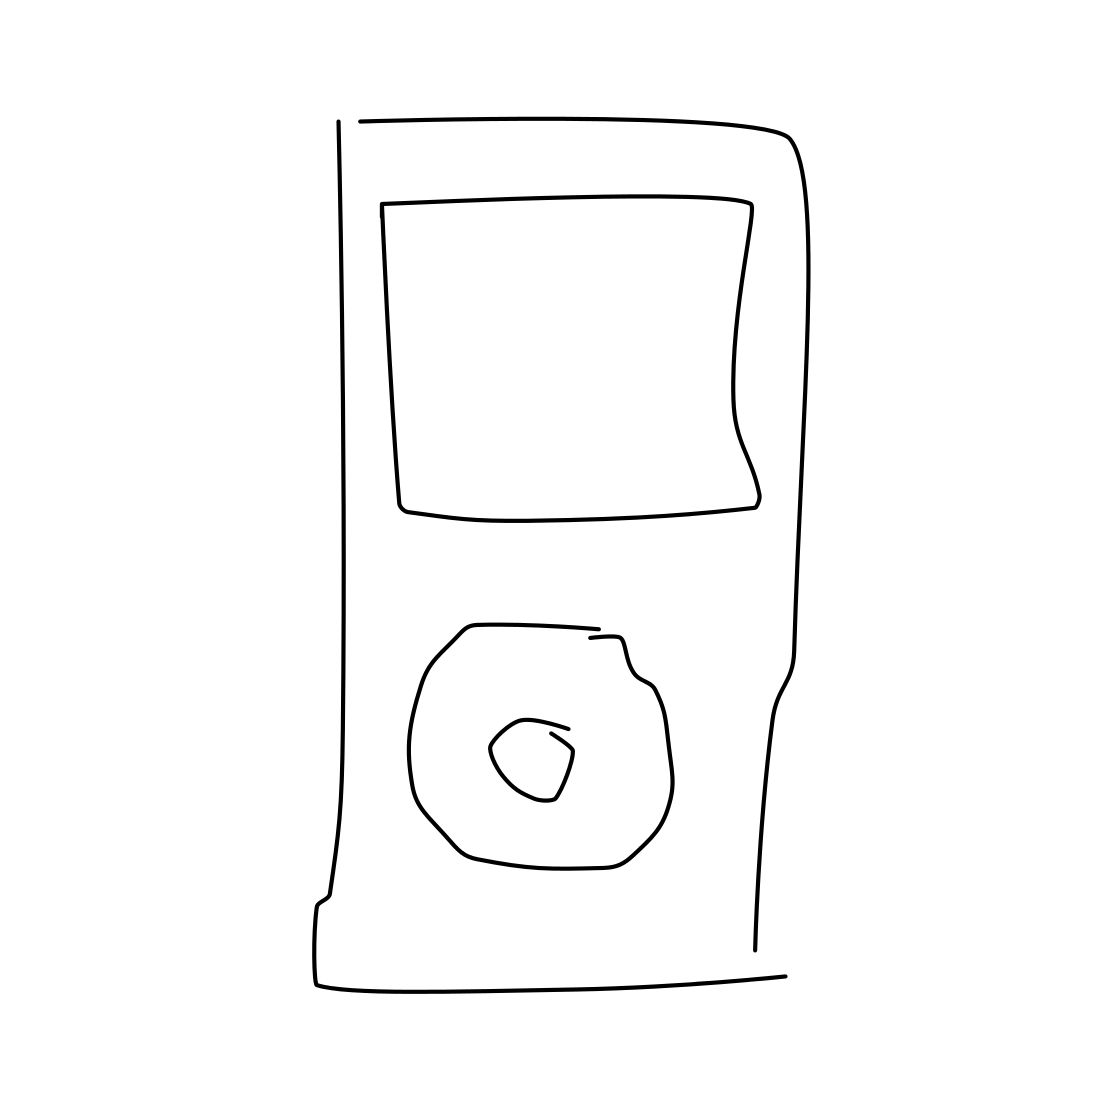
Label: ipod